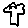
Label: tree